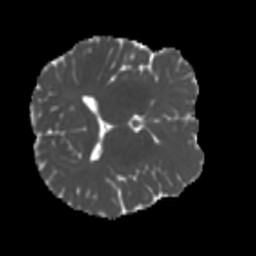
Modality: MD
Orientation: axial
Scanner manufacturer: siemens
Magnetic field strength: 3 T
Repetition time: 4 s
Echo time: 0.0594 s